Question: I am trying to make a site which has some media content, which I want to protect in various ways. I do know that you can never be 100%, but i like to be able to serve the images by imagejpeg, so i don't supply the viewer with the actual address of the media address as well as not being able to copy the address and see images this way.
The primary is to hide the actual media link address.
I output the image like this NEW_SIZE_IMAGE.PHP / NEW_SIZE_IMAGE_THUMB.PHP :
'''
// Content type
header('Content-Type: image/jpeg');
// Output
imagejpeg($thumb);
'''
This i can only do within an iframe due to the nature of the header.
With an iframe i run into the problem of passing the dynamic variable to the page, since this is not POST.
The images is loaded within seperates iframes on the page.
So that is my problem for the thumb pictures, and then i have a similar problem for the high res picture, which i run via tiny box.
I run the image navigation like this MAIN_SITE.PHP:
'''
<a onclick="TINY.box.show({url:'../image_holder_pop.php',width:800,height:600})">
<iframe width="300" height="200" src="../new_size_image_thumb.php"></iframe>
<br />
<h2><br />HIGH RES LINK</h2></a>
'''
IMAGE_HOLDER_POP.PHP
'''
<iframe width="800" height="600" src="../new_size_image.php"></iframe>
'''
I need to pass a variable to the new_size_img.php / new_size_img_thumb.php files for this to work.
Edit: Picture of problem:

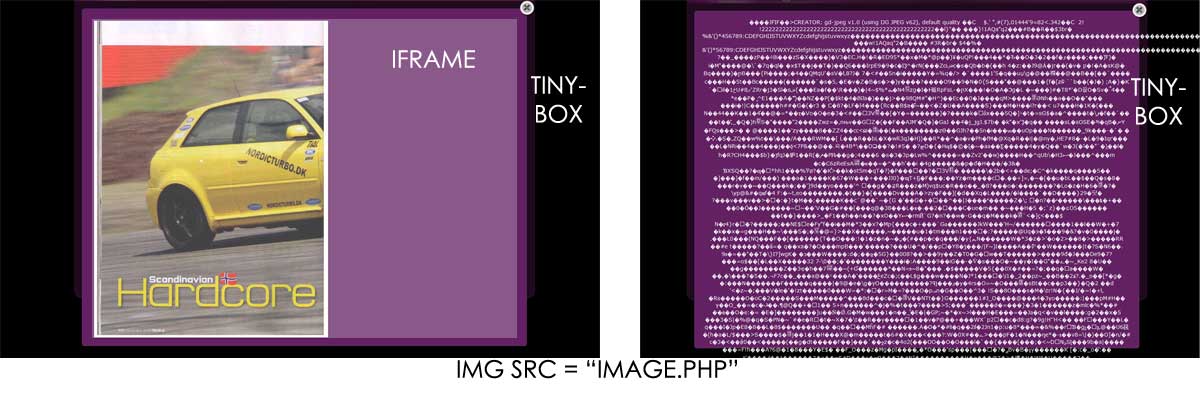
Answer: You can obfuscate your IDs using a database that make the relation between a hash and your image id.
Instead of putting 'new_img.php?id=123', you'll do 'new_img.php?hash=0guww7g4ow', like on Youtube for example.
You'll need to add a column 'hash' to your current image table (I assume you'll already have one if you're using ids), and you will need to create hash for each existing image.
To generate a hash of 10 chars in base 36 (10^36 combinations, I assume this is enough), I'm used to :
'''
$hash = substr(str_shuffle(base_convert(str_shuffle(sha1(str_shuffle(md5(rand() . microtime())))), 16, 36)), 0, 10);
'''
Then, create a 'reader.php' taking the hash as GET argument, and make it do the relationship between the hash and the image. Finally, display it using 'imagejpeg' (or even simpler, 'readfile').
Hope this helps.